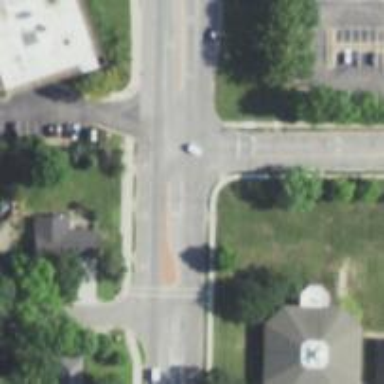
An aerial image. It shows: Marked footway crossing with lines.